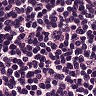
Metastatic tissue present: no